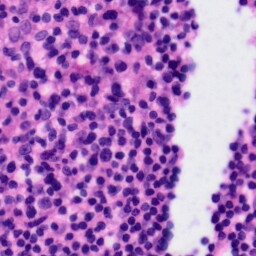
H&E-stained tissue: Tonsil